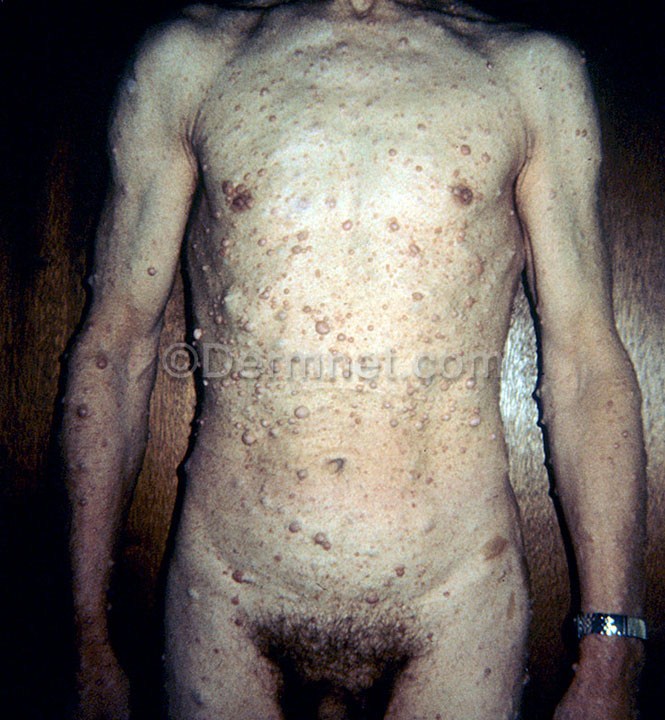
Disease: Systemic Disease